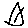
Label: triangle